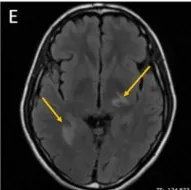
Pretreatment MRI cervicodorsal spine and brain image of the patient. (E,F) Axial FLAIR images how multiple hypointense lesions with surrounding hyperintensity in the left thalamus and the right mesial temporal and middle cerebellar peduncle suggestive of cryptococcal encephalitis (Yellow arrow).
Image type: radiology (mri)